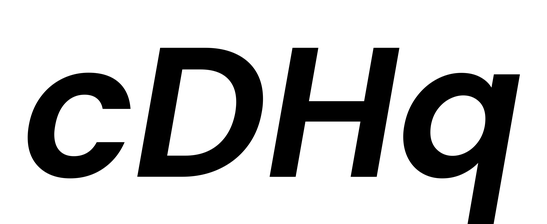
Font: Poppins-SemiBoldItalic